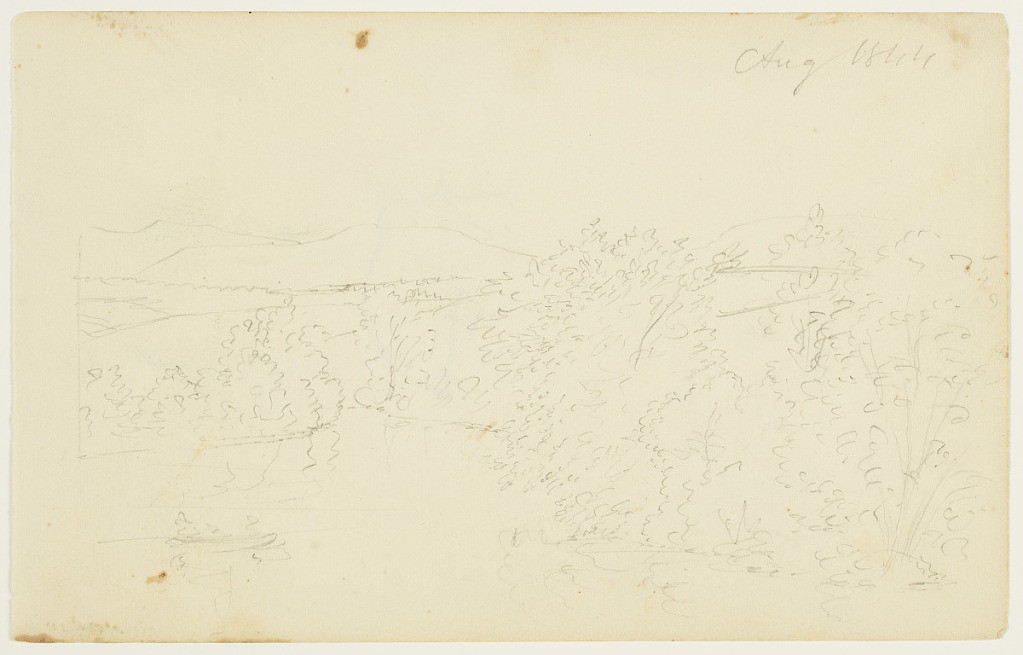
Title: Catskill Creek, Catskill, New York, Part Two
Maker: Frederic Edwin Church, American, 1826–1900
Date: August 1844
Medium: Graphite on white wove paper
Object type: Drawing
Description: Landscape sketch showing a view of Catskill Creek in Catskill, New York, looking west. The creek's calm waters curve from the foreground into the middle distance at left, bounded by heavily wooded banks at left and right. A rowboat or canoe, possibly with two figures, is shown in the foreground at left. In the background, the outline of the Catskill Escarpment forms the horizon, with Kaaterskill Clove visible at left.

Verso: Incomplete sketch of the hind parts of a cow.